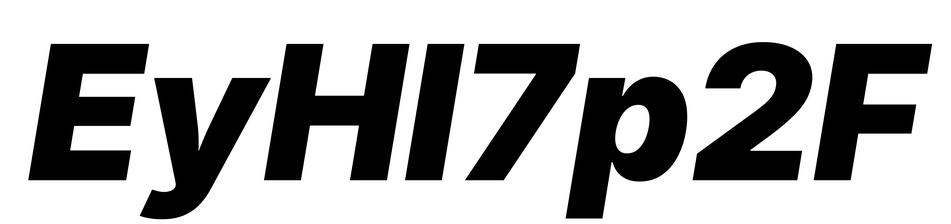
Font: Inter-Italic_Black_Italic